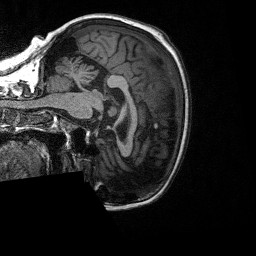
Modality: T1w
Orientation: sagittal
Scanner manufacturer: siemens
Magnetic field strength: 3 T
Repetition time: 2.3 s
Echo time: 0.00226 s